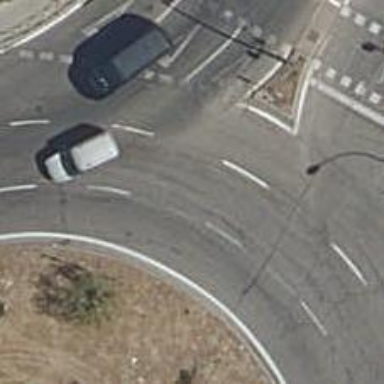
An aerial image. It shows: Secondary road around roundabout.